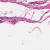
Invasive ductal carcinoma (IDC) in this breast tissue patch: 0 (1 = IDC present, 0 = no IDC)